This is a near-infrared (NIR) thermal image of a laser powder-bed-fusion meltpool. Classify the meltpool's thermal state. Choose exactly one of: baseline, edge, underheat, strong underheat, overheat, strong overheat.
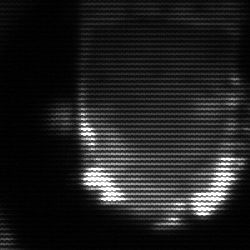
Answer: baseline